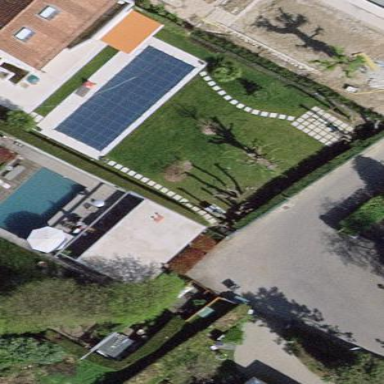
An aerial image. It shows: Garden surrounded by fence.